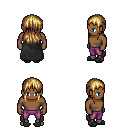
a pixel art fantasy rpg character, male body template, human, dark skin, black cape, magenta pants, blonde unkempt hairstyle, gray slippers, four views (front, back, left, right), 2x2 character sprite sheet, small pixel art, hard edges, no anti-aliasing